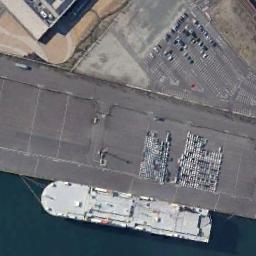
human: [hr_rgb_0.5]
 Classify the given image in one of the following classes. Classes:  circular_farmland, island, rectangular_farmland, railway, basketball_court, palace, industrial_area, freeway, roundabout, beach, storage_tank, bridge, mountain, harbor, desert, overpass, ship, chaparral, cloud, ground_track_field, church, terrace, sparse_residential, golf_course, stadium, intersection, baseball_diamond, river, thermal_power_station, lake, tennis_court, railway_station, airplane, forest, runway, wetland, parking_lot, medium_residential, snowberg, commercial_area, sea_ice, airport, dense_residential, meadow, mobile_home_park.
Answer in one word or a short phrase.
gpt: ship